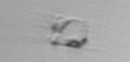
Label: Skeletonema